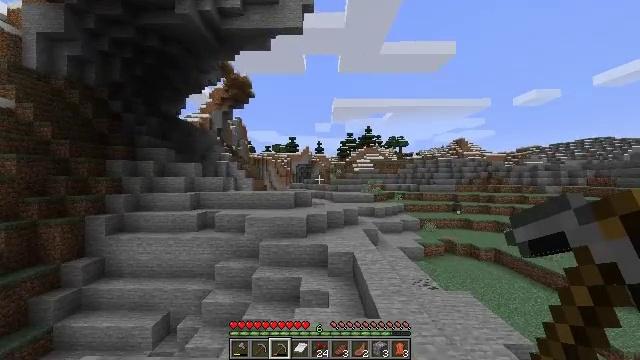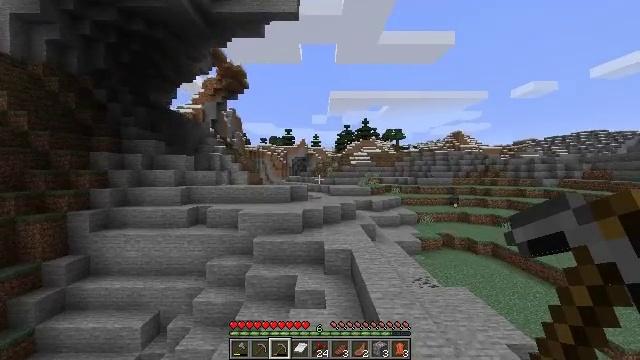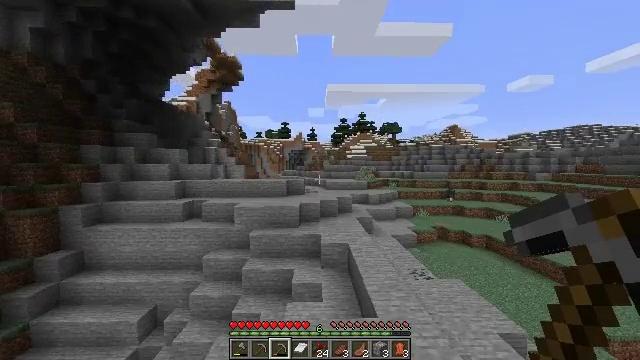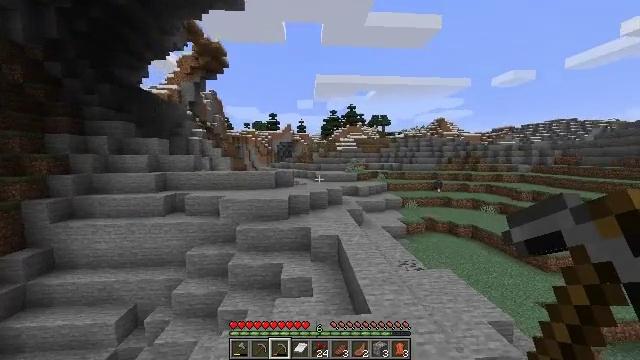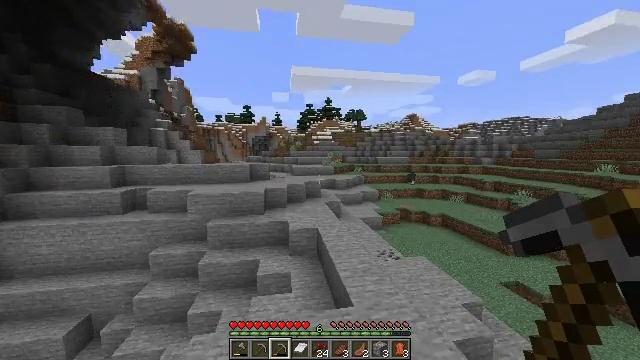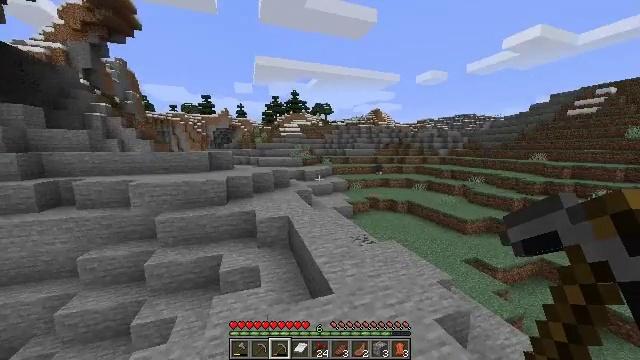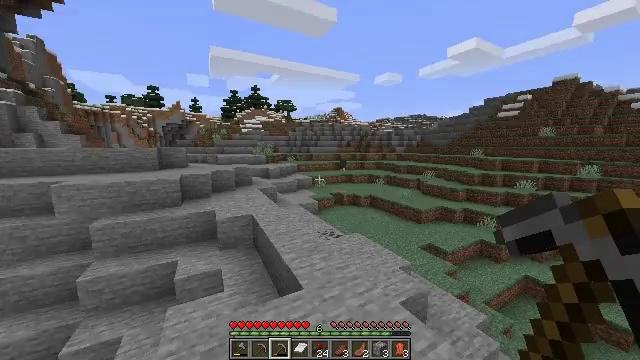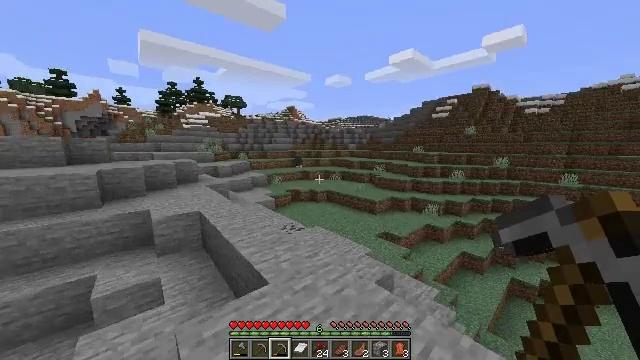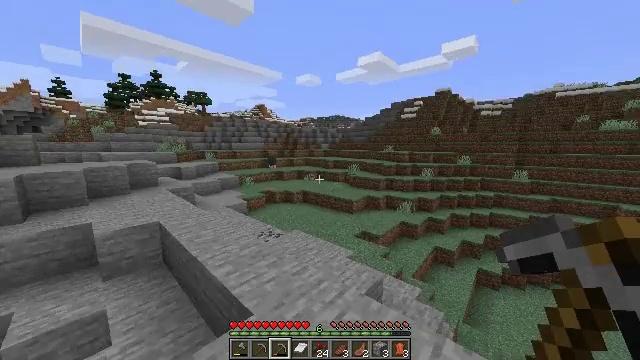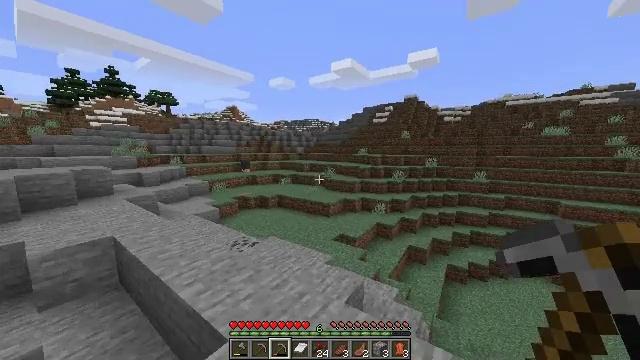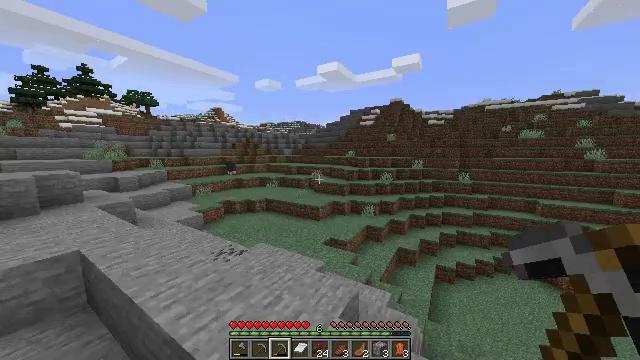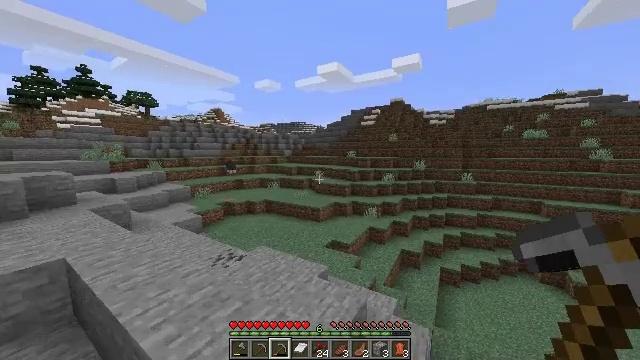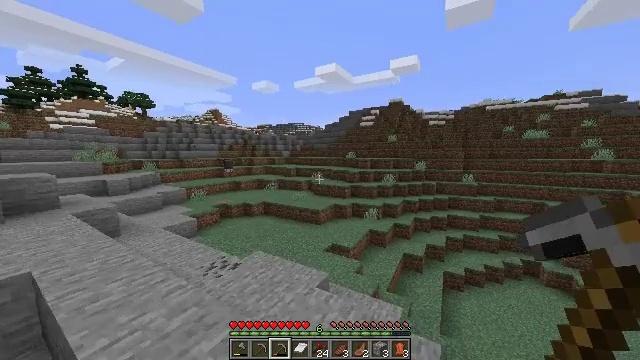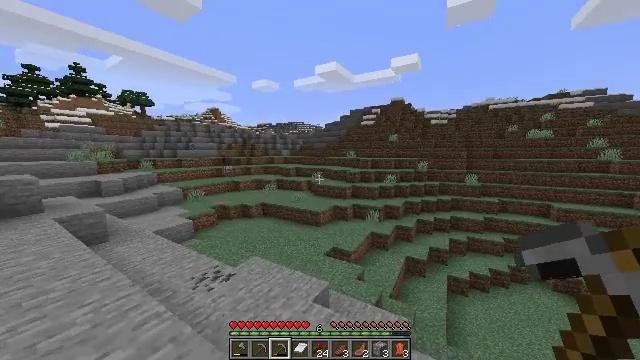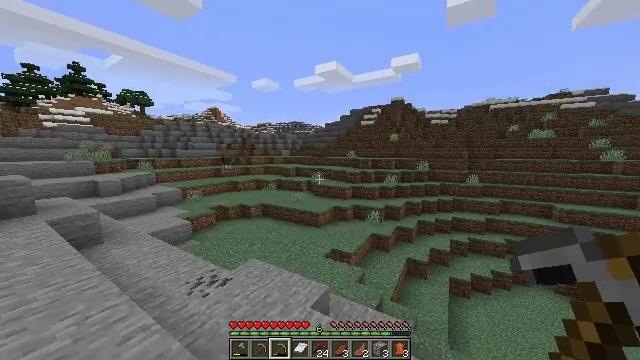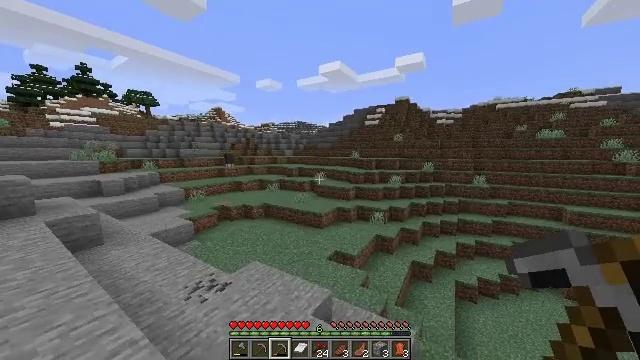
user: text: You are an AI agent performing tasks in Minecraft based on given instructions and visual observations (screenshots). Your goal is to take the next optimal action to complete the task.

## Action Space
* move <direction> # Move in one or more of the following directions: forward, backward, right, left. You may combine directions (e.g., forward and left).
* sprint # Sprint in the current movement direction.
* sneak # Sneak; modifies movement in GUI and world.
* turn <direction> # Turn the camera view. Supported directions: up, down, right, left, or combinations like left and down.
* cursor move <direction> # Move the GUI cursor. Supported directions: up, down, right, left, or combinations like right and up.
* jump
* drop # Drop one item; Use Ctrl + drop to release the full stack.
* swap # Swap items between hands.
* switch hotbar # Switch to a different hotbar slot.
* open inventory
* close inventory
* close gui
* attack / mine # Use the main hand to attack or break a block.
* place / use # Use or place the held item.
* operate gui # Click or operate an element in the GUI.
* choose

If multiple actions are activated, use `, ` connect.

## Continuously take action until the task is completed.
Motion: motion action
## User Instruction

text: Harvest the mushroom stem for materials.
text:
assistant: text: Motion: move forward, sprint, turn down
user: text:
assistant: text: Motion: move forward, sprint, turn down
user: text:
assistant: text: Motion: move forward, sprint, turn right and down
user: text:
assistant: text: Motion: move forward, sprint, turn right and down
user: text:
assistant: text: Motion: move forward, sprint, turn right and down
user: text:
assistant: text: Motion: move forward, sprint, turn right
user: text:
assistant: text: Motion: move forward, sprint, turn right
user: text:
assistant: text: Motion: move forward, sprint, turn right
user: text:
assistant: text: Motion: move forward, sprint, turn right
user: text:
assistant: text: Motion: move forward, sprint, turn right
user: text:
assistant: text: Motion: move forward, sprint
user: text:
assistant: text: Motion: move forward, sprint
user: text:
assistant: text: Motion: move forward, sprint
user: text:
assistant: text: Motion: move forward, sprint
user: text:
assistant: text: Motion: move forward, sprint
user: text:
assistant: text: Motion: move forward, sprint, turn left
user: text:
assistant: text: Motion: move forward, sprint, turn left
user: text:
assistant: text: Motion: move forward, sprint, turn left and down
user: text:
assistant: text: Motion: move forward, sprint, turn left
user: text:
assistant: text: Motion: move forward, sprint, turn left
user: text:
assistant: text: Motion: move forward, sprint, turn left
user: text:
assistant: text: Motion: move forward, sprint, turn left
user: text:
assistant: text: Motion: move forward, sprint
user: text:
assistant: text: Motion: move forward, sprint
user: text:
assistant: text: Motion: move forward, sprint
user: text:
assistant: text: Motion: move forward, sprint
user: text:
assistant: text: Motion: move forward, sprint
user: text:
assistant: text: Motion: move forward, sprint
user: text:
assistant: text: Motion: move forward, sprint
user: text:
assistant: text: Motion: move forward, sprint